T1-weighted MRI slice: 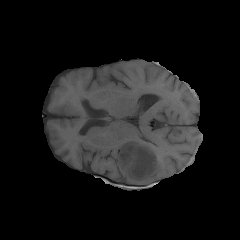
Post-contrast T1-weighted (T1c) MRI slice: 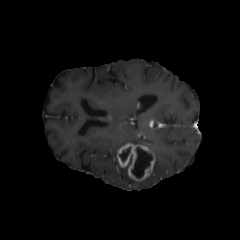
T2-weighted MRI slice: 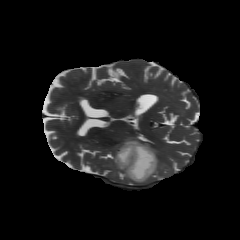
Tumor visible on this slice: yes